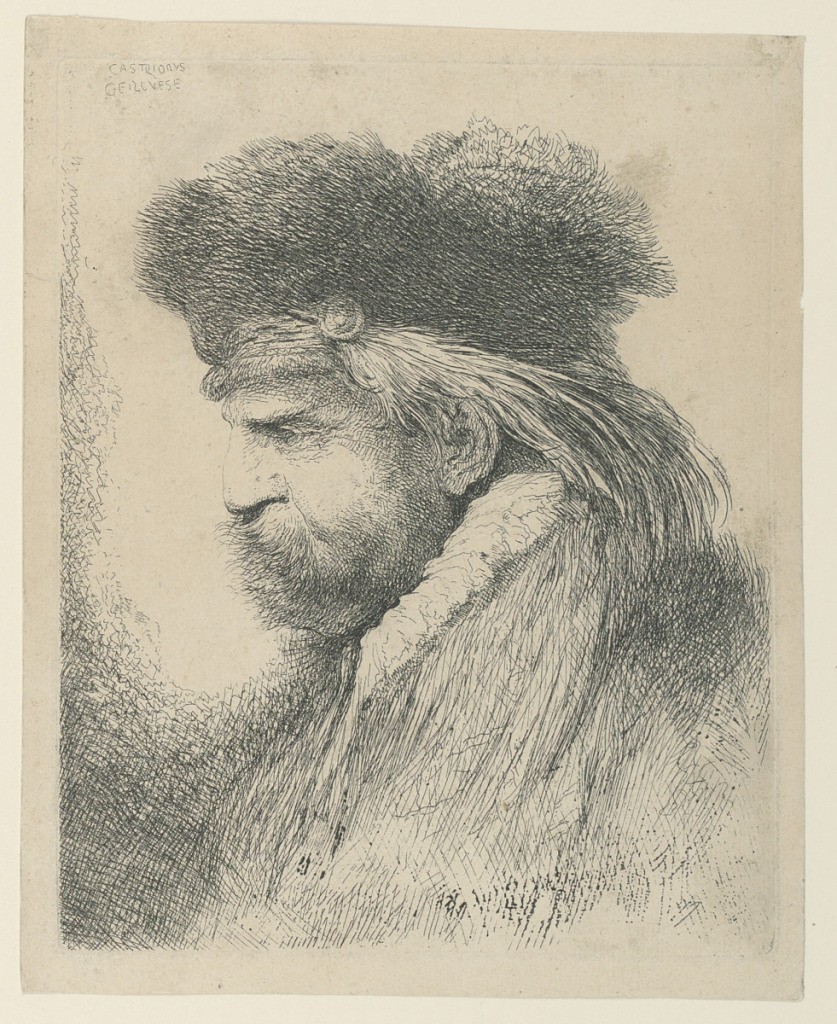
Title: Portrait of a Man with a Fur Cap
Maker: Giovanni Benedetto Castiglione, Italian, 1609–1664
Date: ca. 1660
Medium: Etching on paper
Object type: Print
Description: Portrait of a male figure in profile, facing left. He wears a fur cap and coat and has a long beard and hair.